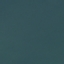
Land use / land cover class: SeaLake